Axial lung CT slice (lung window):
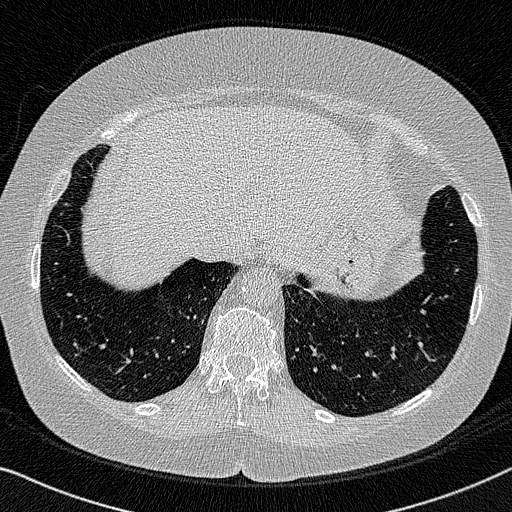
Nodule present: no